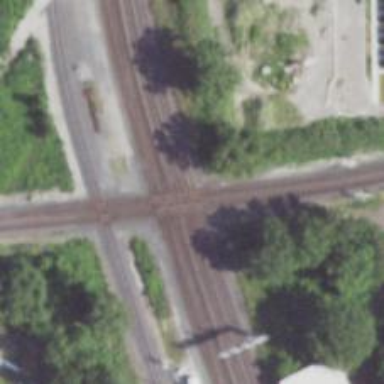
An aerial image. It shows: Railway crossing.